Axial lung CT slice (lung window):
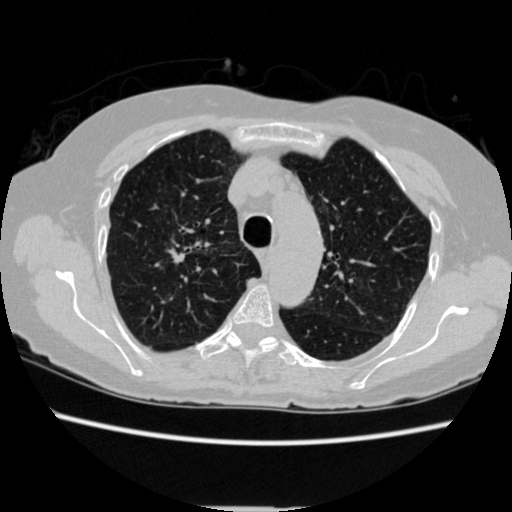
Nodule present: no